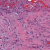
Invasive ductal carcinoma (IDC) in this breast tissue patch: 1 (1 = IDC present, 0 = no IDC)